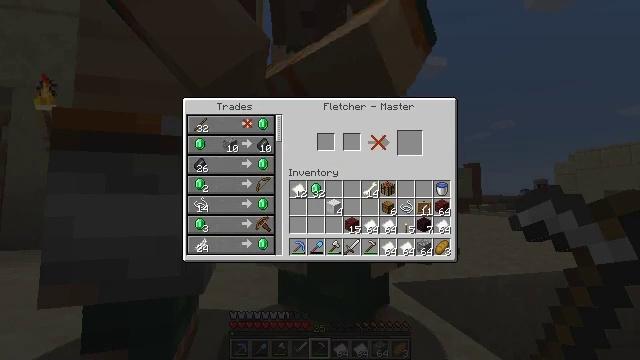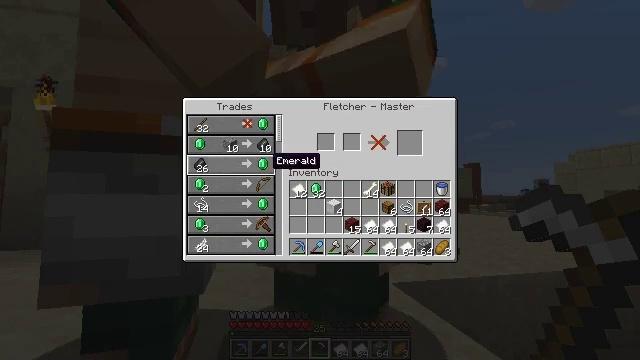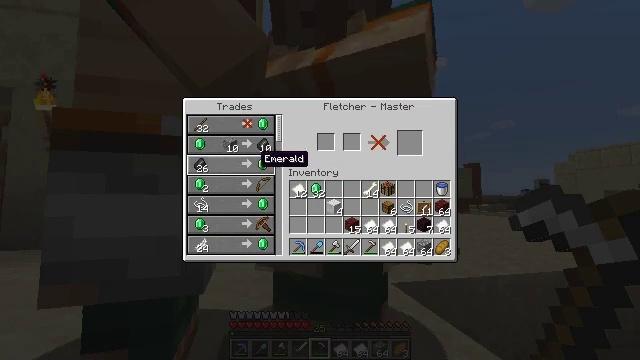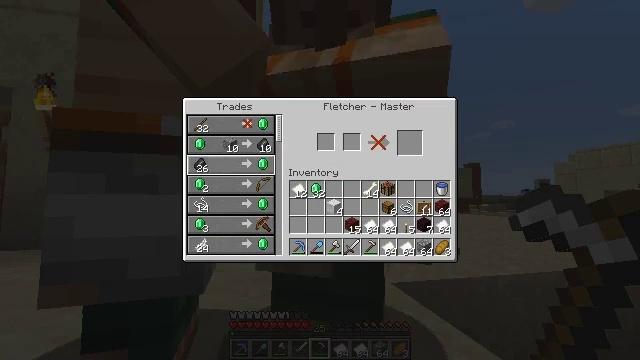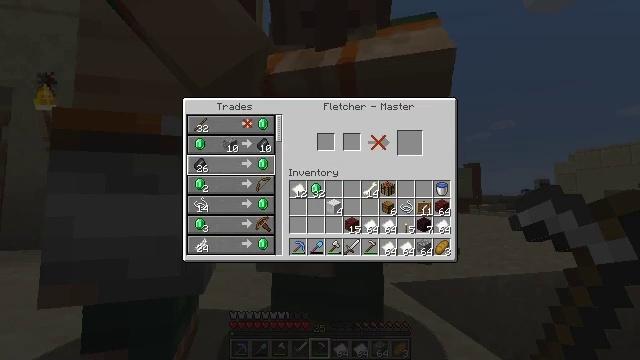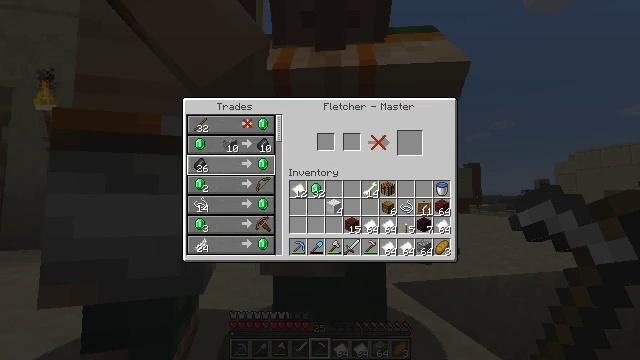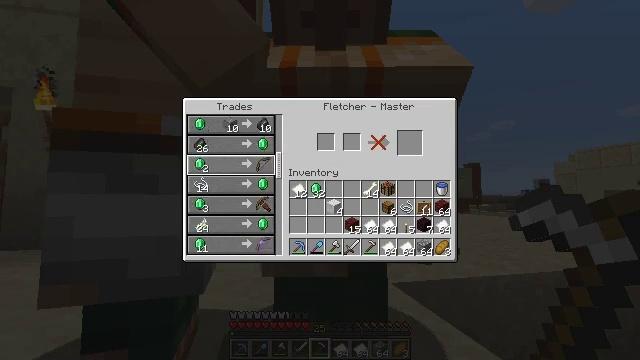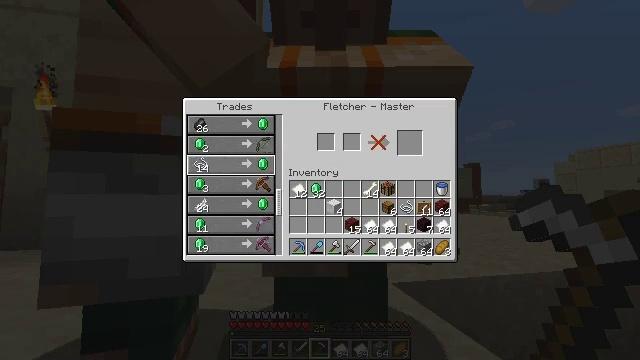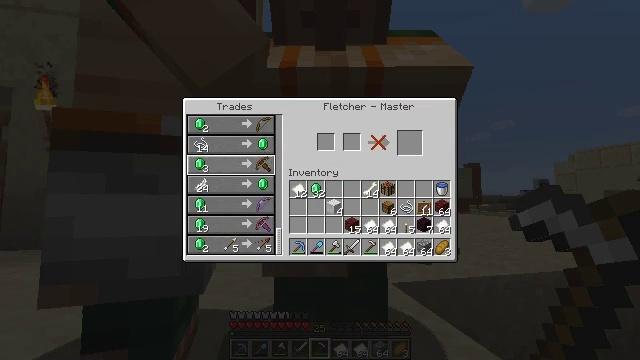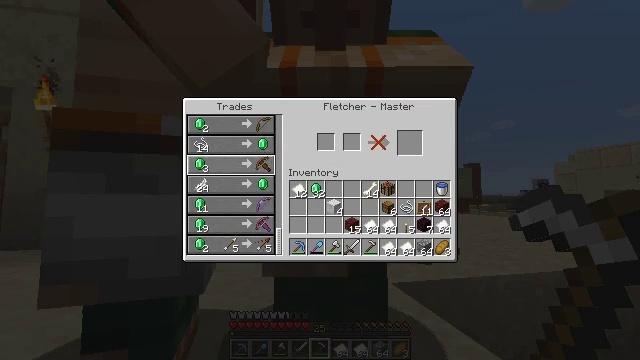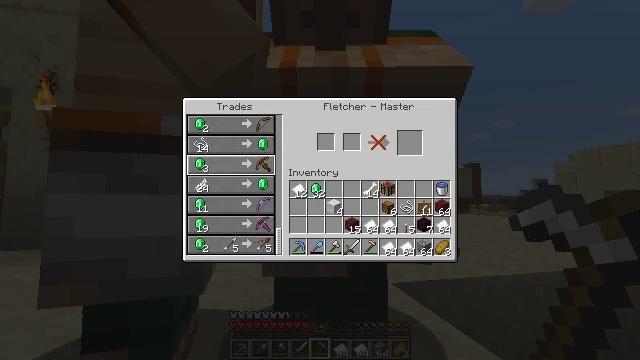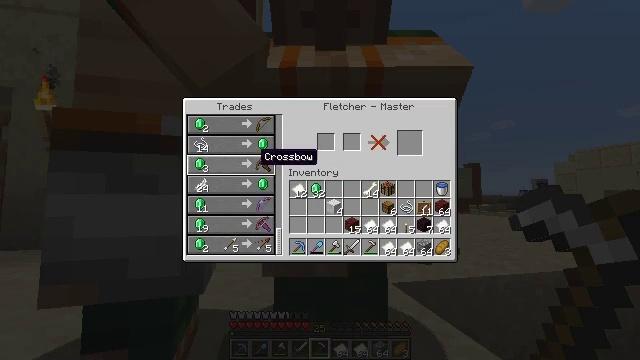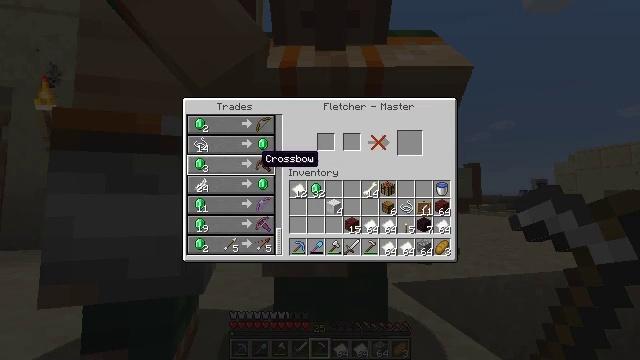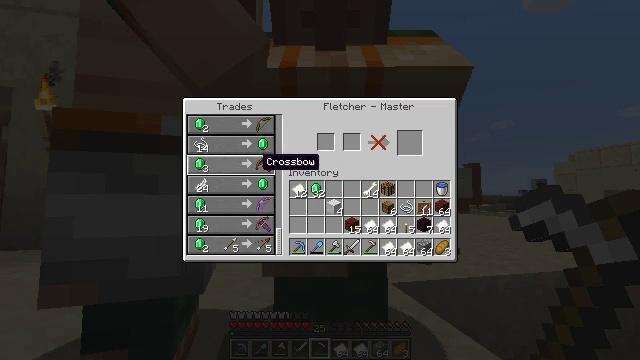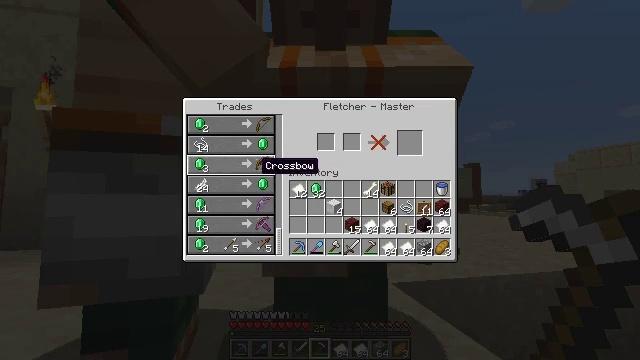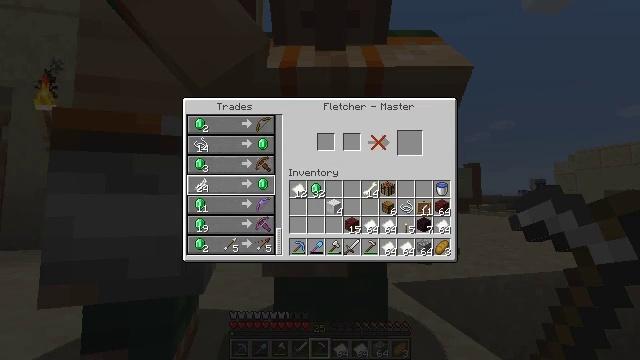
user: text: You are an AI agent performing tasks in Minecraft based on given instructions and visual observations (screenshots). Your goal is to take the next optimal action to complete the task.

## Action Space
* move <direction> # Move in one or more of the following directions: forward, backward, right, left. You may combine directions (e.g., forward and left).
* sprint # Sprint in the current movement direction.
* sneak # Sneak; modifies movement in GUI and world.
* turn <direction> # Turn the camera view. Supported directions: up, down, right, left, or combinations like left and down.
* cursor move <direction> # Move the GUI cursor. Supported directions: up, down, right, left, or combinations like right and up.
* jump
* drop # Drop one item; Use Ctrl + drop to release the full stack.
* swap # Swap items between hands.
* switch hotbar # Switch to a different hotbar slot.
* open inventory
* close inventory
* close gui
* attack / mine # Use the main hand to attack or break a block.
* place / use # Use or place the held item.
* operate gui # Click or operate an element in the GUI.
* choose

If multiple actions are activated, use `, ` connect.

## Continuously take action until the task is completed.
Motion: motion action
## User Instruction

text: Remove an iron hoe from the inventory.
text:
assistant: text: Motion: cursor move left
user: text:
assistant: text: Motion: cursor move left
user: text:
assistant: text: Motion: no_op
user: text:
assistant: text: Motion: no_op
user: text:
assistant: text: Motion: no_op
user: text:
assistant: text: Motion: no_op
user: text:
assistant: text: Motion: no_op
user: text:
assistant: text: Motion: no_op
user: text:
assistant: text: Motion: no_op
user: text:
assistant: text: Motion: no_op
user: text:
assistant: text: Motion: no_op
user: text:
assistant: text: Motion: no_op
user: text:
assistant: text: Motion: no_op
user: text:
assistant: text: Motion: no_op
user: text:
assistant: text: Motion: no_op
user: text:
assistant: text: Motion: no_op
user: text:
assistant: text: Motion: no_op
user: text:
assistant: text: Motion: no_op
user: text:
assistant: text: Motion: no_op
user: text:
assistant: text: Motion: no_op
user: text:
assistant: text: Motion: no_op
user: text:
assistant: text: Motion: no_op
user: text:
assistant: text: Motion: no_op
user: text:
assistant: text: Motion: no_op
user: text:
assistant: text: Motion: no_op
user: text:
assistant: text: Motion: no_op
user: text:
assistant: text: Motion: no_op
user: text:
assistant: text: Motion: no_op
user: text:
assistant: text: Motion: no_op
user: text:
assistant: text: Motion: no_op